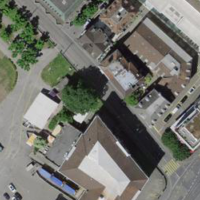
EUNIS habitat code: 54
Species observed at this site:
Matricaria discoidea